Question: You can see the jsfiddle link for my code
How to put the style like pinterest without plugins
Here you can see a square Node.js in Diagram I want that to have postion down the left side .
<URL>
I know there are plugins to make a layout like
I know there are pluginss and frameworks
<URL>
<URL>
But I want the make it simple without plugins or Frameworks
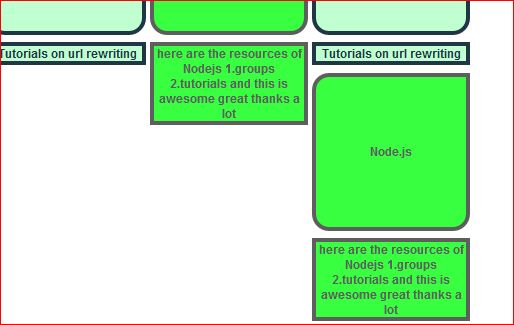
Answer: Those plug-ins have been created to do what you are trying to do because there is no simple solution I'm afraid.
Either use one of the plug-ins such as Masonry or simply code it yourself in plain html/css by placing your items in columns.
Obviously creating it in columns means it won't work dynamically etc.